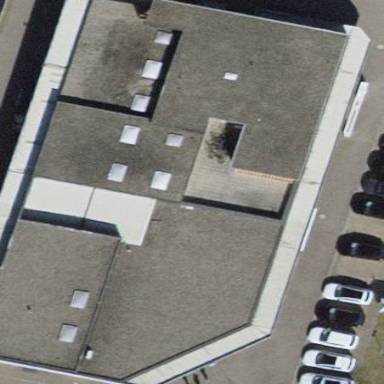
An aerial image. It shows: Commercial building housing car shop.